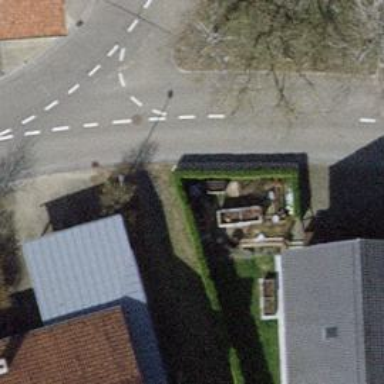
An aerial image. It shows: Hedge acting as barrier.